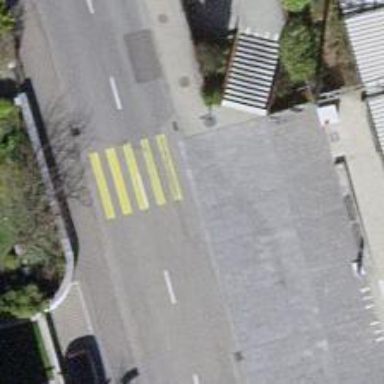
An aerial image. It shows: Pedestrian crossing with zebra markings on footway.